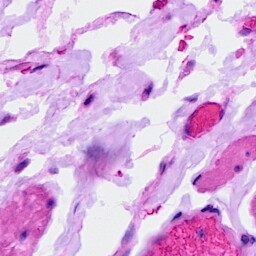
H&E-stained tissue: Ovarian